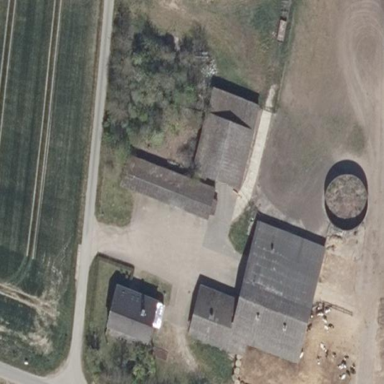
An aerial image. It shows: Farmyard area.